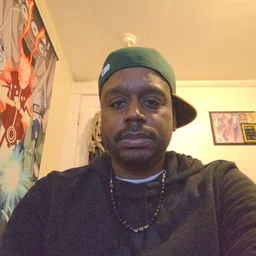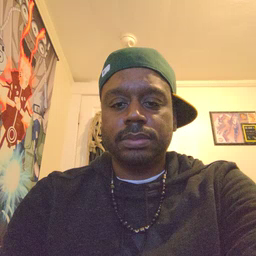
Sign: pen